Question: I have tried to retrieve a String Value that contains decimal numbers for example "3.5". when trying to retrieve them to android, they move with quotations marks, but when passing a String that contains a number without decimals or without a point that does not happen, some idea without having to pass a int to the database or without convert "rates" value to int?
in this way I try to get the String "rates" value from the database
'''
String rating = (String) dataSnapshot.child("rates").getValue();
int ratingint = Integer.valueOf(rating);
'''
The error:
'''
java.lang.NumberFormatException: Invalid int: "3.5"
'''
this is defined in the database

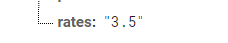
Answer: Change this:
'''
int ratingint = Integer.valueOf(rating);
'''
into this:
'''
double ratingint = Double.valueOf(rating);
'''
Check the docs for more information:
<URL>